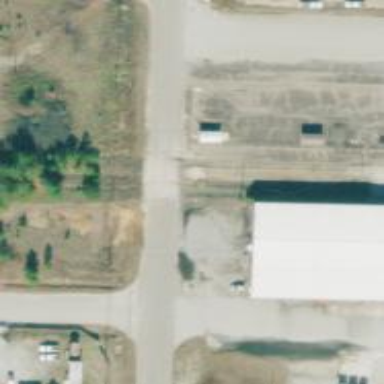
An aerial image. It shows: Uncontrolled crossing.